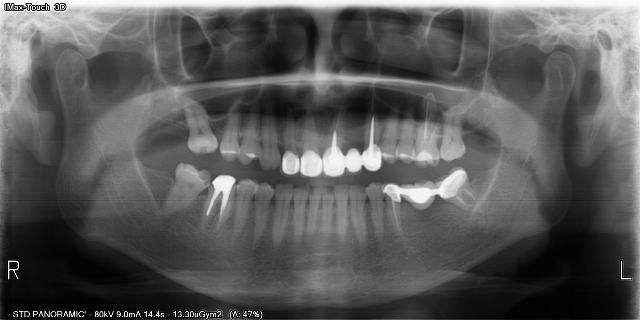
adult